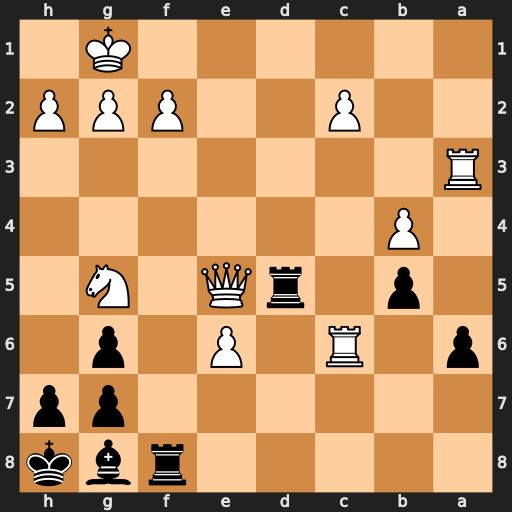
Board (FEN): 5rbk/6pp/p1R1P1p1/1p1rQ1N1/1P6/R7/2P2PPP/6K1
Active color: b
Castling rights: -
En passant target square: -
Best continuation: Rd1+ Qe1 Rxe1#